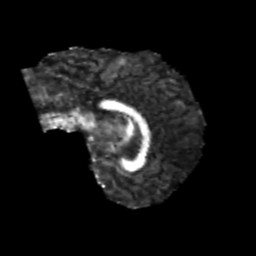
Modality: FA
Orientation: sagittal
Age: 20
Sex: male
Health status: healthy
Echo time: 0.074 s